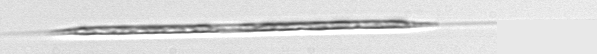
Label: Rhizosolenia